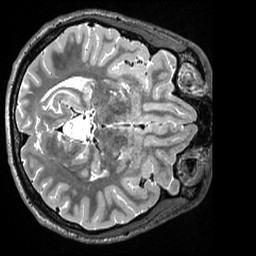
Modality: T2w
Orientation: axial
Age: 26
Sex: male
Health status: ill
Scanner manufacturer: siemens
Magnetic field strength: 3 T
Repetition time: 3.2 s
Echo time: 0.563 s